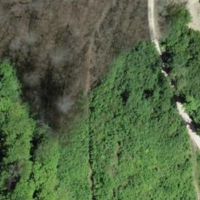
EUNIS habitat code: 25
Species observed at this site:
Clinopodium vulgare